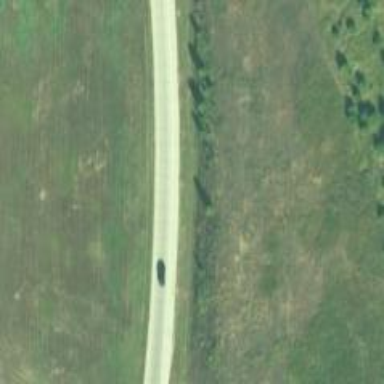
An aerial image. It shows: Trunk link highway.